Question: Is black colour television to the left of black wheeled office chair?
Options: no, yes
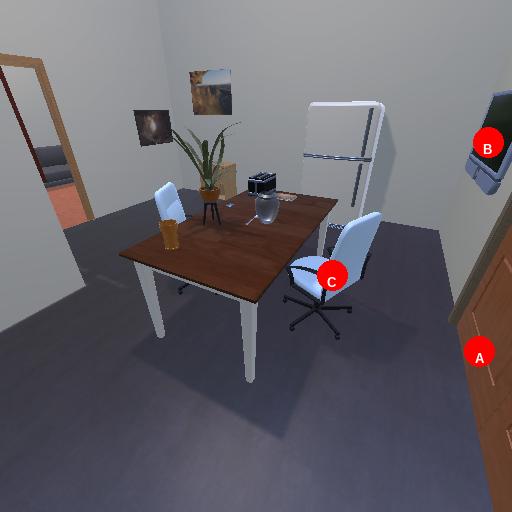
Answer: no